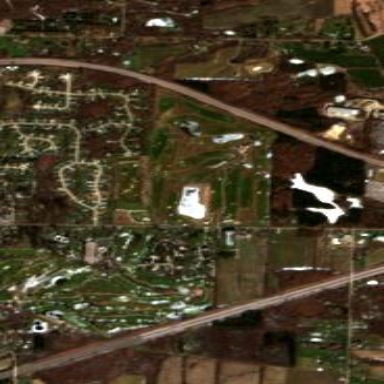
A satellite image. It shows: Golf course.